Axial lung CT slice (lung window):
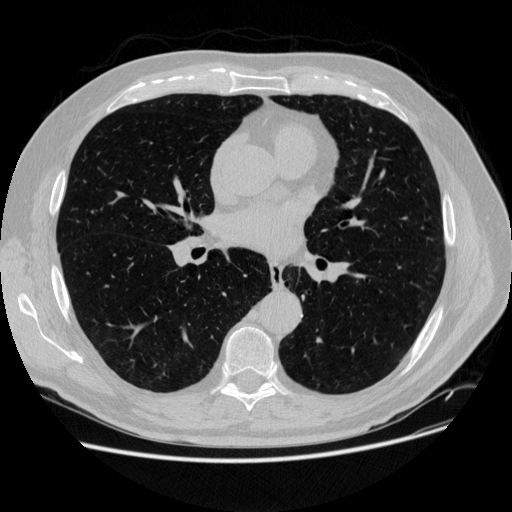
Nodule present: no